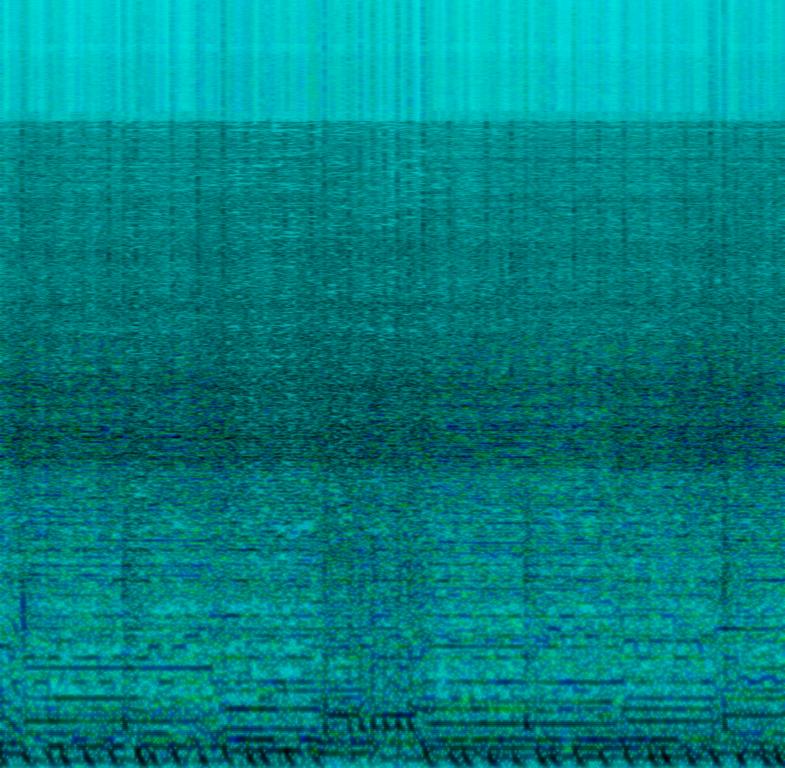
The low quality recording features a metal song that consists of aggressive electric guitar melody, distorted bass guitar, shimmering cymbals and muffled kick and snare hits. It sounds energetic, but also harsh, messy, distorted, muddy and loud, since the frequencies are clashing with each other. The volume of the song is dwindling occasionally, making it a really low quality sounding track.